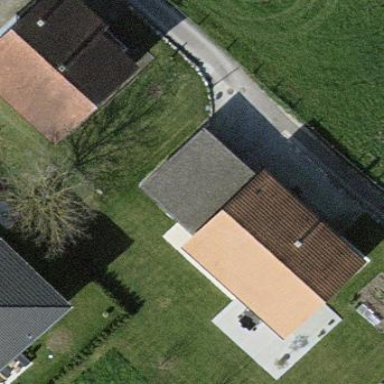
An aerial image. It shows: Carport with flat roof.